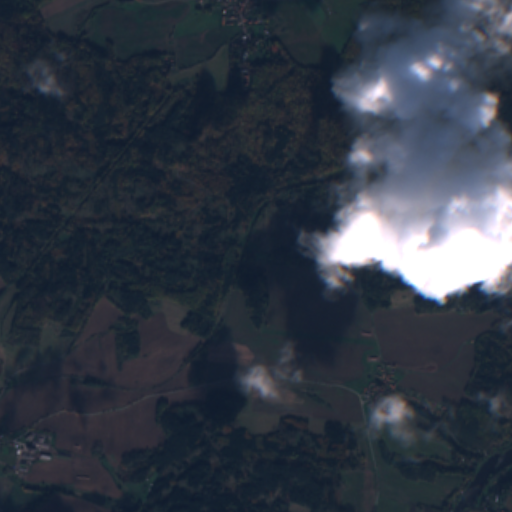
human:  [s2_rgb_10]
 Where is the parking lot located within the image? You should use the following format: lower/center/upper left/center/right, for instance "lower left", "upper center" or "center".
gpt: The parking lot is located in the upper center of the image.
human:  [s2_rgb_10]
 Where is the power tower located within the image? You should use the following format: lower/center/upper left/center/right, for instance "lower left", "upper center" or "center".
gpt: The power tower is located in the lower right of the image.
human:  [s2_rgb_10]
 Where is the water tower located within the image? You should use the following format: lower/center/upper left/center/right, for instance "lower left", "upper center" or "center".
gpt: The water tower is located in the upper center of the image.
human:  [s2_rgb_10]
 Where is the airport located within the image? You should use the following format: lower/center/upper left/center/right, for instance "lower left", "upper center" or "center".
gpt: There is no airport in the image.